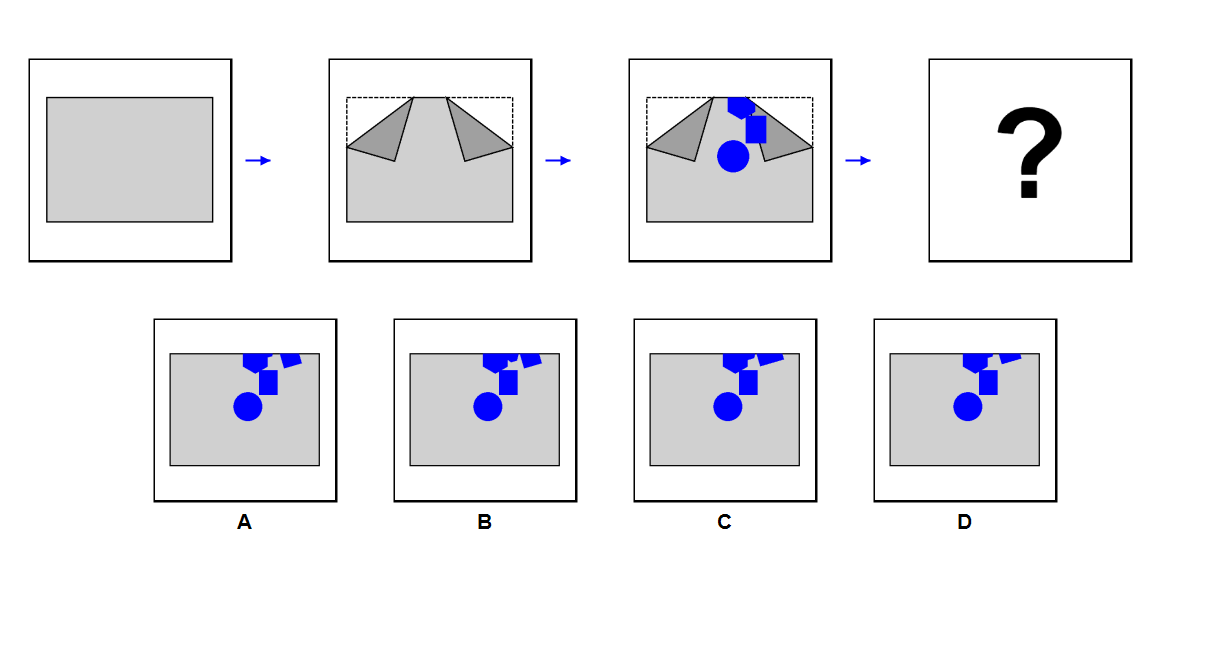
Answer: C